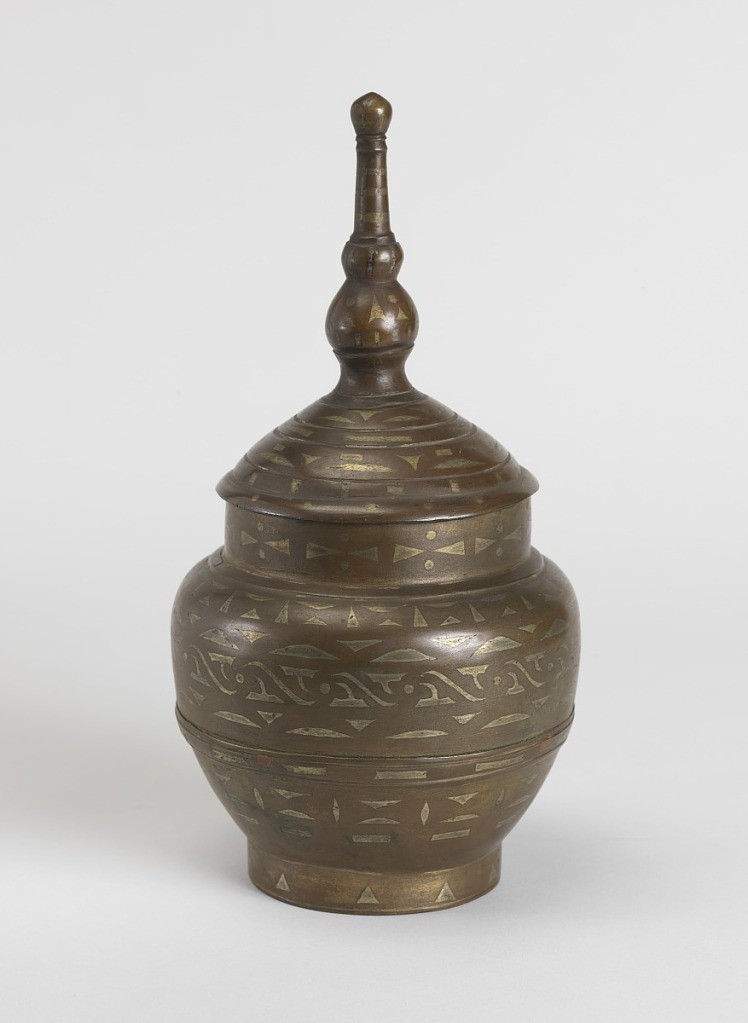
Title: Jar and cover
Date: possibly 19th century
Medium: Bronze, inlaid metal
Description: Footed jar (a) cast in two parts with encircling banding covering the joint.  Wide, short, straight neck.  Stepped lid (b) overhangs the neck, rises through curves to tall finial with two knobs topped by a ball.  The whole decorated with concentric bandings of inlaid white and brass-colored triangles, elipses, dots, S-curves, etc.